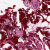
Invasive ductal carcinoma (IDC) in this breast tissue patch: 0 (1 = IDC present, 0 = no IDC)